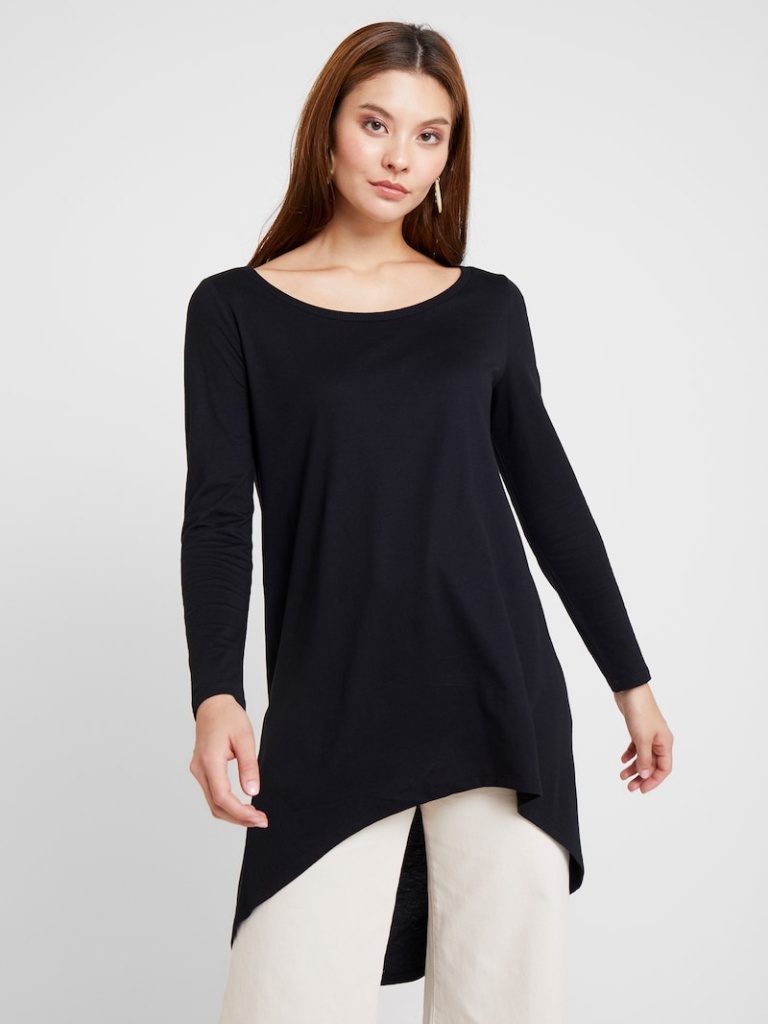
jersey relaxed a long-sleeved with the sleeves down thigh length Untucked scoop tunic